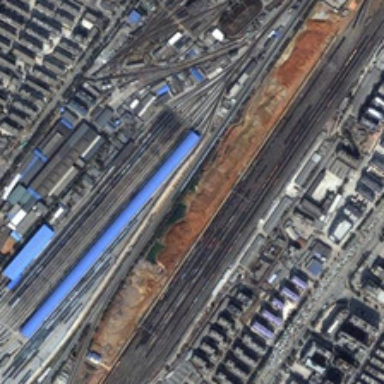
Many buildings are in two sides of a railway station with a long blue building .